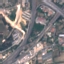
Land use / land cover class: Highway